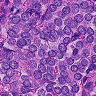
Metastatic tissue present: yes